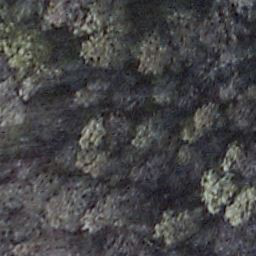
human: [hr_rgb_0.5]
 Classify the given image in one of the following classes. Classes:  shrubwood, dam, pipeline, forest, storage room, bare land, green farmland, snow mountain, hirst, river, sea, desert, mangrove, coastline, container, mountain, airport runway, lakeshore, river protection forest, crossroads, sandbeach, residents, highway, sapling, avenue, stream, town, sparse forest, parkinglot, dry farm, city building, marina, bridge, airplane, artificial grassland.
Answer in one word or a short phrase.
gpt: shrubwood